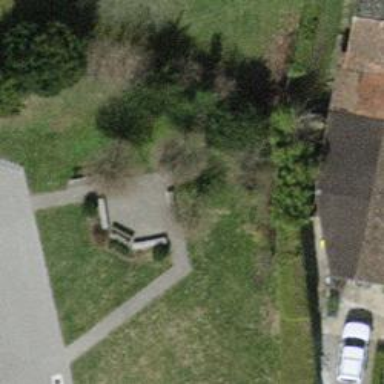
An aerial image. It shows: Bench.